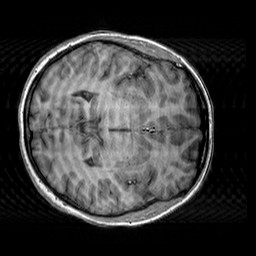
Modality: T1w
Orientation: axial
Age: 28
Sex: female
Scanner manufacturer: siemens
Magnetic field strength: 3 T
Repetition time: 2.3 s
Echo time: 0.00303 s